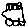
Label: car